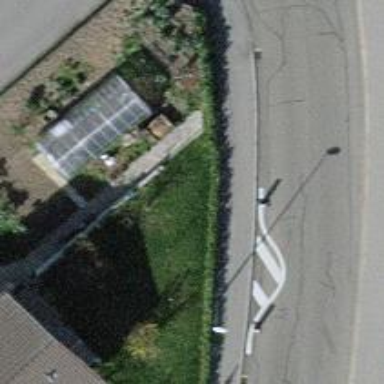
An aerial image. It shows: Brown bench in the vicinity.